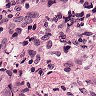
Metastatic tissue present: yes